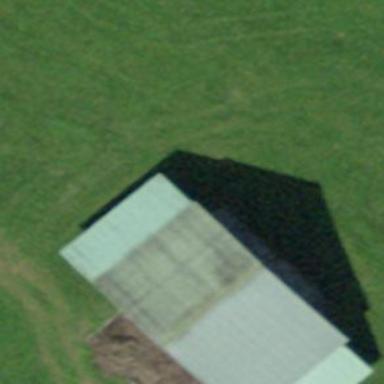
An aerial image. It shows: Barn.